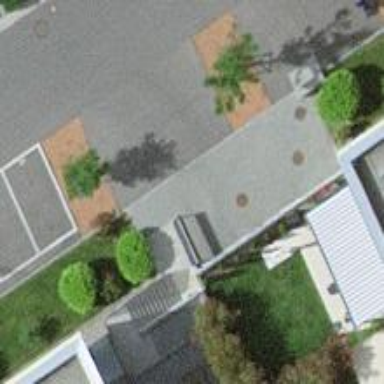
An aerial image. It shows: Parking entrance.